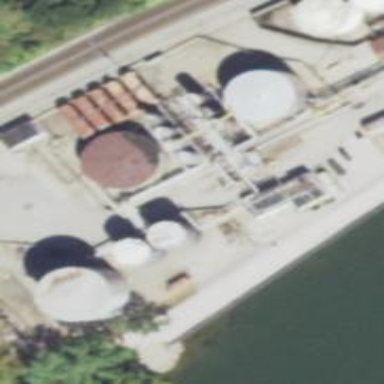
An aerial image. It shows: Storage tank that is man-made.